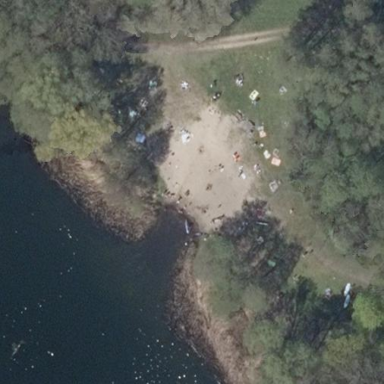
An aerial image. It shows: Sandy beach.